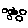
Label: circle